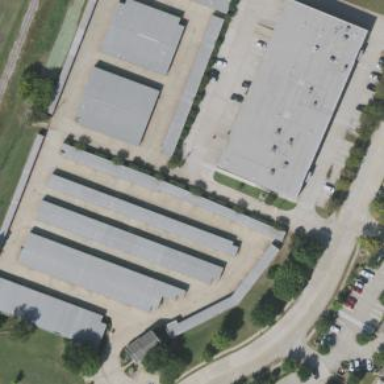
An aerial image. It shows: Storage rental shop.